Question: I'm following Ryan Bate's instructions for using Omniauth to set up third party authentication, except that I'm trying it with Facebook rather than Twitter, which he sets up in RailsCast 235.
After installing omniauth-facebook gem, and setting up the initializer
'''
Rails.application.config.middleware.use OmniAuth::Builder do
provider :facebook, 'APP_ID', 'APP_SECRET'
end
'''
I should be able to go to localhost:3000/auth/facebook and be presented with the Facebook login (even though it won't eventually work because we haven't set up the callback url yet) However, when i go to that url, I get this error
'''
{
"error": {
"message": "Error validating application.",
"type": "OAuthException",
"code": 101
}
}
'''
and the url actually changes to
'''
https://graph.facebook.com/oauth/authorize?response_type=code&client_id=APP_ID&redirect_uri=http%3A%2F%2Flocalhost%3A3000%2Fauth%2Ffacebook%2Fcallback&scope=email%2Coffline_access
'''
On my app, I've set up Devise and followed the instructions on the Devise wiki for integrating Facebook authorization <URL>
Can anyone tell me what the problem might be?
Doing a Google search on the error message revealed that quite a few people have experienced this problem in recent weeks but couldn't find anyone with a solution

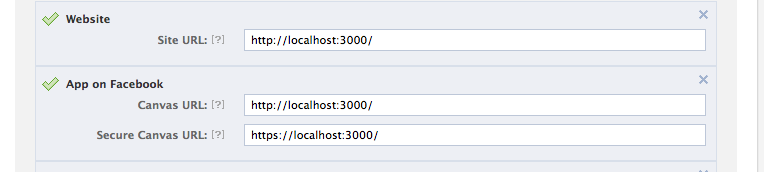
Answer: I searched for 101 and I stumbled upon <URL>. As you can see, that error stands for , so I believe that the problem lies in where you defined your key.
You should set up your key and your secret in a separate file (for clarity and security) but be mindful that Rails loads files in order so the file that defines those constants should have a name that comes the file that configures the oauth connection. In my case, I created a file called 'constants.rb', which comes before 'devise.rb'. Also, make sure to keep this file away from source control. You don't want other people to have your keys and secrets.
'''
# config/initializers/constants.rb
FACEBOOK_KEY = 'string'
FACEBOOK_SECRET = 'string'
'''
Then configure your connection in your devise file if you are using devise or in your omniauth file if you are using simple omniauth:
'''
# config/initializers/devise.rb|omniauth.rb
require 'omniauth-facebook'
config.omniauth :facebook, FACEBOOK_KEY, FACEBOOK_SECRET
'''
Now, there is a better way to do this using ENV variables. I recommend the <URL> as it really simplifies configuring apps.
If you want to display the facebook dialog page as a popup, you'll want to use
'''
config.omniauth :facebook, FACEBOOK_KEY, FACEBOOK_SECRET, :display => 'popup'
'''
And follow <URL> later down the road.
And, if you are on Windows, you'll need a certificate so that the SSL connection does not fail. The solution to this problem is clarified by Arcolye <URL>.
Finally, to test your login locally, all you need to do is define your Site URL as 'http://localhost:3000/'. That's all there is. You do have to define your canvas URL.